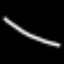
Label: line